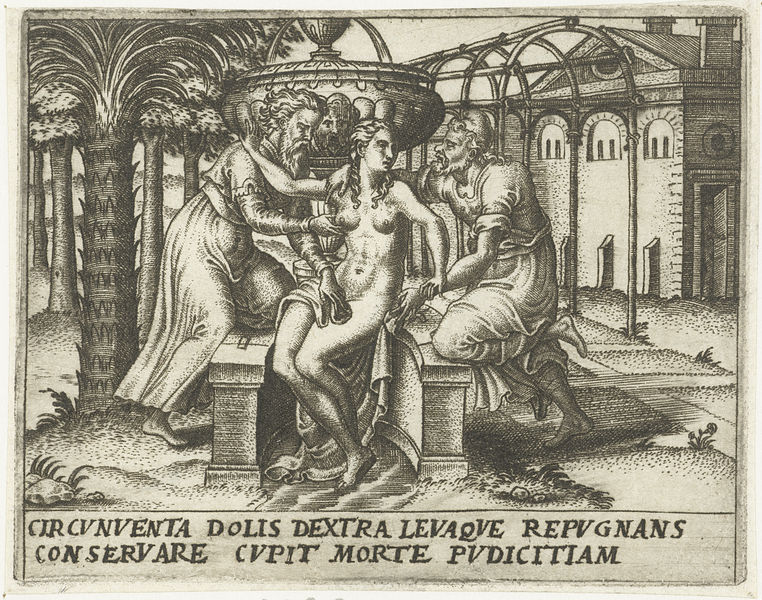
Titel: Susanna en de ouderlingen
Künstler: Abraham de Bruyn
Standort: Amsterdam
Institution: Rijksmuseum
Schlagwörter: nackt, bäume, brust, busen, frau, männer, dach, gebäude, haus, tuch, weg, bart, bärte, rahmen, gewand, haare, sitzend, brunnen, garten, füße, schrift, mauer, zwei männer, palme, druck, holzstich, stich, buchstaben, untersuchung, verführung, mittelalter, nackte frau, palmen, zeilen, kupferstich, latein, prudentia, lucretia, umgarnen, lucrezia, rape